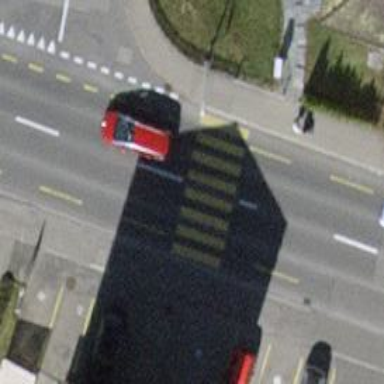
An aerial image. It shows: Footway with marked crossing. The surface is asphalt.